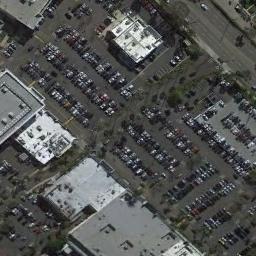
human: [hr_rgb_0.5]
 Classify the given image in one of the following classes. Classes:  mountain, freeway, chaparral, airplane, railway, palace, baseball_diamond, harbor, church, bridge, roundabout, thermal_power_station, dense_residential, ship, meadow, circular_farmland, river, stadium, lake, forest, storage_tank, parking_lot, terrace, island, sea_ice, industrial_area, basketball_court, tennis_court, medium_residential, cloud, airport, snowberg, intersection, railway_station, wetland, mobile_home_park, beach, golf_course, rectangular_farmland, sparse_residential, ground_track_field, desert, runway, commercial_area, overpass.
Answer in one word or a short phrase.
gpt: parking_lot